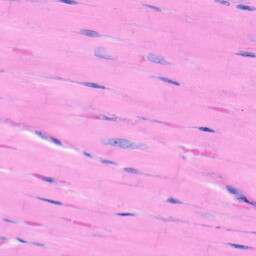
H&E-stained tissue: Heart